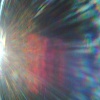
Label: sunburn